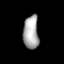
Tissue: lung
Cell type: Epithelial cells
Senescence score: 0.2217
Nuclear area (px): 502
Mean DAPI intensity: 170.026